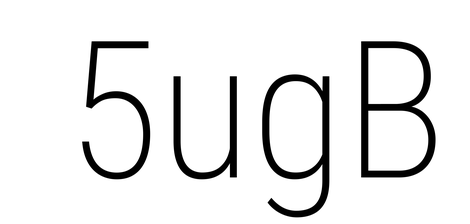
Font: Roboto_Condensed_ExtraLight